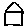
Label: house